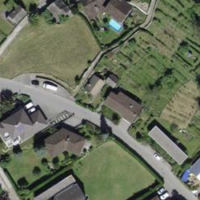
EUNIS habitat code: 55
Species observed at this site:
Orobanche rapum-genistae